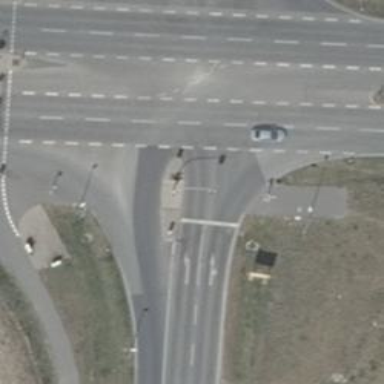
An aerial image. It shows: Road with traffic signals controlling the flow of traffic.